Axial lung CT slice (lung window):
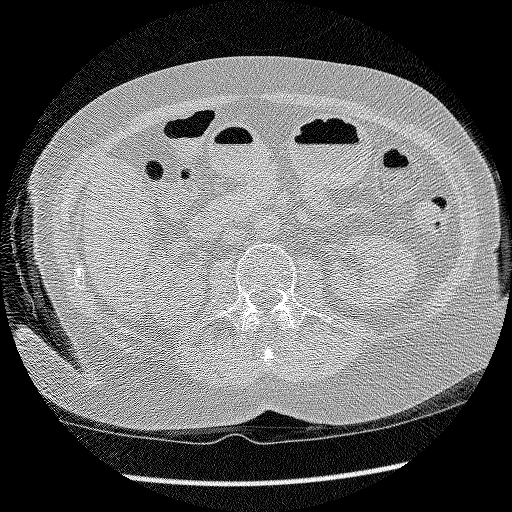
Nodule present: no